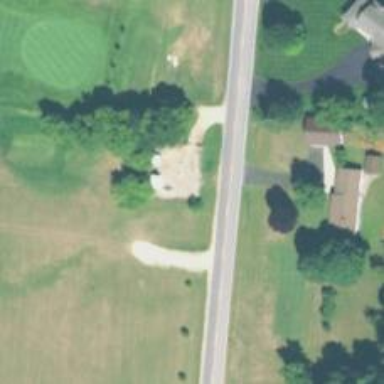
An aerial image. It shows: Footway that resembles golf path.